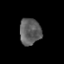
Tissue: skin
Cell type: Epithelial cells
Senescence score: 0.2393
Nuclear area (px): 557
Mean DAPI intensity: 94.377